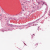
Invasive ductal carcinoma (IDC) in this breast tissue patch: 0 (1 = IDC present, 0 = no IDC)